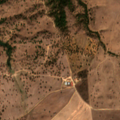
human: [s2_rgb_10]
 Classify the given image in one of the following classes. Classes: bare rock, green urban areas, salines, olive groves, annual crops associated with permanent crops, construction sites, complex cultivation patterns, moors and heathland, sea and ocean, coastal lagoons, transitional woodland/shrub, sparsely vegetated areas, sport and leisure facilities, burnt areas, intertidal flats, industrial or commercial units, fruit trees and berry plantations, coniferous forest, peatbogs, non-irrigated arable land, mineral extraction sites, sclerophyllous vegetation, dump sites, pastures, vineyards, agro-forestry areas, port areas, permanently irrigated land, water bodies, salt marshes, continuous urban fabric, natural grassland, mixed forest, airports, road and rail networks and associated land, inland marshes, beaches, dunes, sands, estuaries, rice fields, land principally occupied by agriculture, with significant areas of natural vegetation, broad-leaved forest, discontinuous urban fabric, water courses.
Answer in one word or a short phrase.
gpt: non-irrigated arable land, pastures, agro-forestry areas, mixed forest